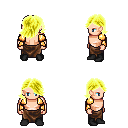
a pixel art fantasy rpg character, male body template, human, light skin, gold arm armor, robe skirt, gold swoop hairstyle, black shoes, four views (front, back, left, right), 2x2 character sprite sheet, small pixel art, hard edges, no anti-aliasing